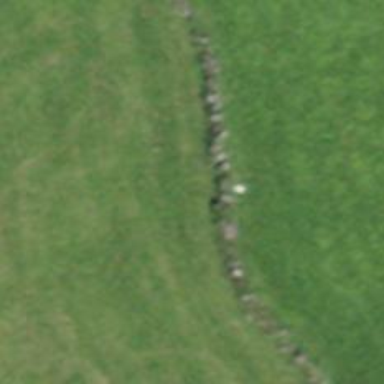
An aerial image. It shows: Wall made of dry stone.